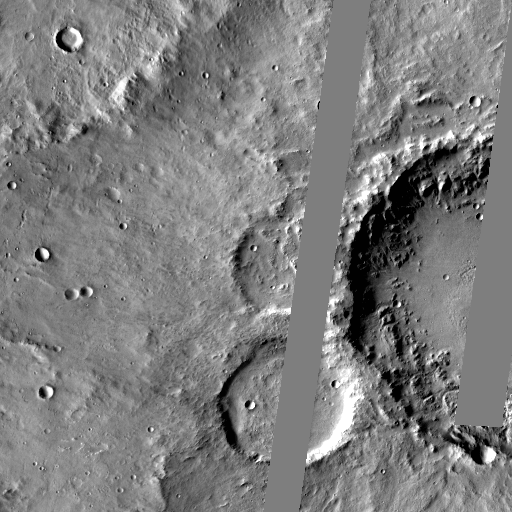
Crater classes present: Background, Other, Buried, Secondary